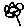
Label: flower